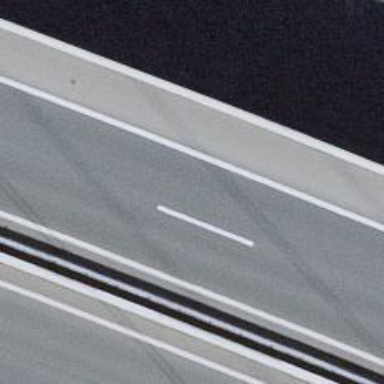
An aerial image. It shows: Beam-structured motorway bridge with asphalt surface.